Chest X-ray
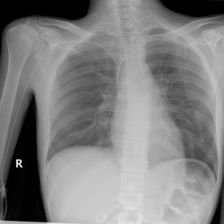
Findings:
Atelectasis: negative
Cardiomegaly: negative
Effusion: negative
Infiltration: negative
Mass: negative
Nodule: negative
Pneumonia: negative
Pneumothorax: negative
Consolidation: negative
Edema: negative
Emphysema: negative
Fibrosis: negative
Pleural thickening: negative
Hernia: negative